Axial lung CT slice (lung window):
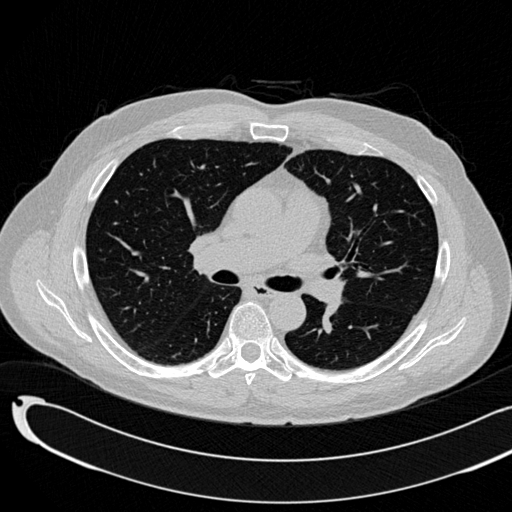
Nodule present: no